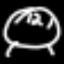
Label: clock